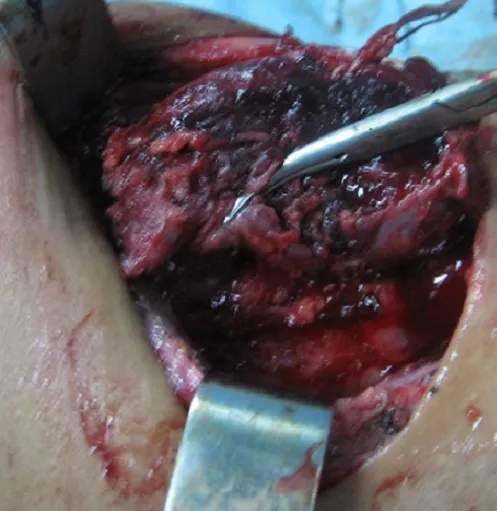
Necrosis of the right thyroid lobe.
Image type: medical_photograph (other_medical_photograph)